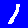
Digit: 1